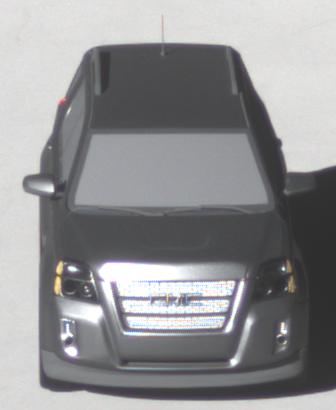
Make: GMC
Model: Terrain
Detailed model: Gen. 1
Model produced from: 2009
Model produced until: 2017
Doors: 5
Color: gray
Road condition: dry road
Daytime: morning or afternoon
Contrast: high contrast